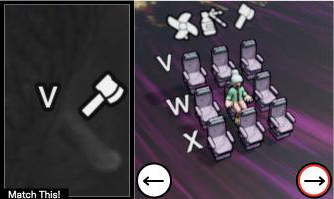
Task: seats
Answer: no